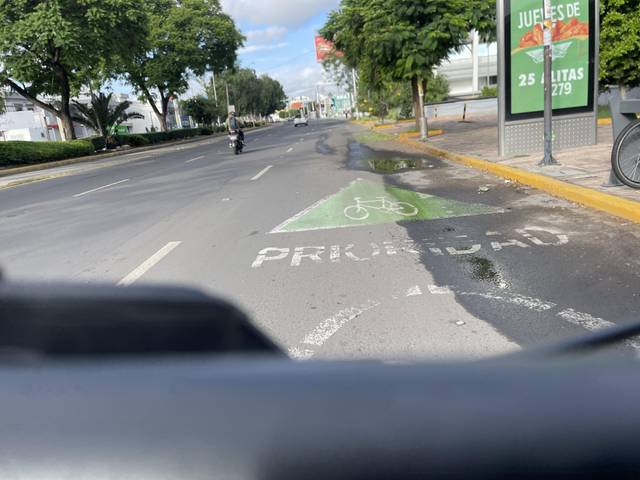
Region: Mexico
Coordinates: 20.583, -100.397